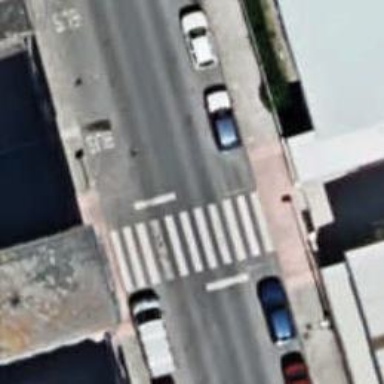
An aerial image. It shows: Bump for traffic calming.